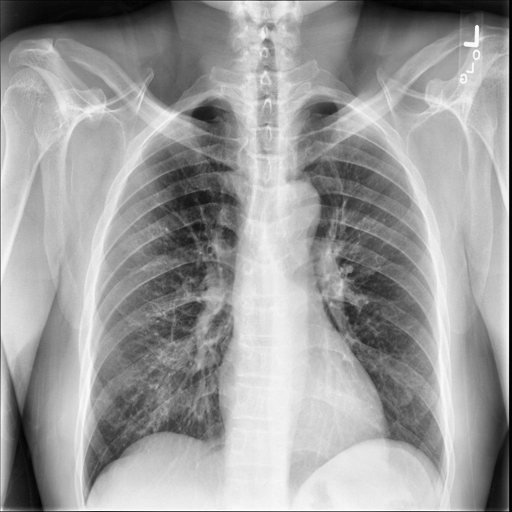
Finding: NORMAL